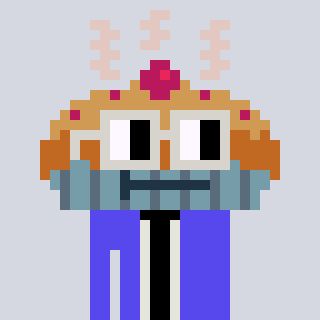
a pixel art character with square light gray glasses, a pie-shaped head and a computerblue-colored body on a cool background